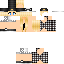
A female human skin with pale skin, wearing blonde helmet dressed in a blue hoodie and brown pants, featuring a closed mouth.